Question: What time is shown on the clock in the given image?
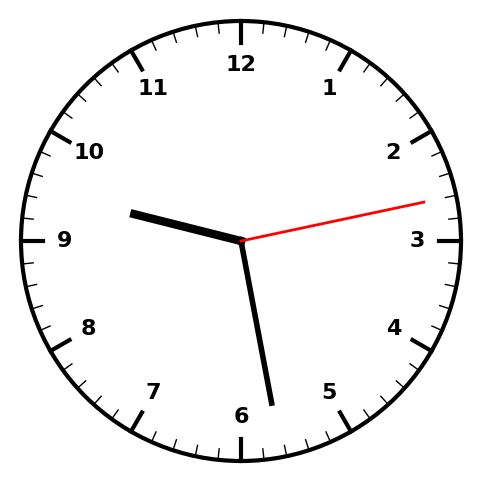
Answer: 09:28:13